Question: So I have been reading through Java's <URL> but all I have been running into is problems. At first I was receiving a whole bunch of array out of index errors, so I added in code that showed me where data from the table model was being put in the Jtable.
So here is the code from my Jpanel that initializes my Jtable
'''
//other GUI stuff above: buttons, labels, etc.
Vector<String> tableColNames = new Vector<String>(1);
Vector<String> tableRowNames = new Vector<String>(1);
Vector<Vector<String>> tableData = new Vector<Vector<String>>(1,1); //<row, col>
for(int i = 0; i <50; i++){
tableData.insertElementAt(new Vector<String>(), i);
for(int b = 0; b<5; b++){
tableData.elementAt(i).insertElementAt("TestData", b);
}
tableRowNames.insertElementAt("TestRowNames", i);
}
for(int a = 0; a<5; a++){
tableColNames.insertElementAt("TestColNames", a);
}
System.out.println(tableData.toString());
table = new JTable(new SemesterTableModel(tableColNames, tableRowNames, tableData));
table.getColumnModel().getColumn(0).setCellRenderer(new JRowHeader());//Makeshift "rowHeader"
table.setRowHeight(30);
table.setAutoResizeMode(JTable.AUTO_RESIZE_ALL_COLUMNS);
table.setBackground(Color.LIGHT_GRAY);
JScrollPane scrollPane = new JScrollPane(table);
//scrollPane.setBackground(Color.BLUE);
springLayout.putConstraint(SpringLayout.WEST, scrollPane, 180, SpringLayout.WEST, this);
springLayout.putConstraint(SpringLayout.NORTH, lblCumGPA, 30, SpringLayout.NORTH, scrollPane);
springLayout.putConstraint(SpringLayout.EAST, comboBoxSemester, -15, SpringLayout.WEST, scrollPane);
springLayout.putConstraint(SpringLayout.EAST, lblCumGPA, -15, SpringLayout.WEST, scrollPane);
springLayout.putConstraint(SpringLayout.EAST, lblSemGPA, -15, SpringLayout.WEST, scrollPane);
springLayout.putConstraint(SpringLayout.SOUTH, btnRemoveSemester, 0, SpringLayout.SOUTH, scrollPane);
springLayout.putConstraint(SpringLayout.EAST, scrollPane, -15, SpringLayout.EAST, this);
springLayout.putConstraint(SpringLayout.NORTH, scrollPane, 15, SpringLayout.NORTH, this);
springLayout.putConstraint(SpringLayout.SOUTH, scrollPane, -15, SpringLayout.SOUTH, this);
add(scrollPane);
table.setFillsViewportHeight(true);
'''
So here you see I initialize my Jtable with my SemesterTableModel and pass my 3 vectors as the parameters for my SemesterTableModel. That then passes in the below:
'''
public class SemesterTableModel extends AbstractTableModel {
private Vector<String> colNames, rowNames;
private Vector<Vector<String>> data;
public SemesterTableModel() {
colNames = new Vector<String>(1);
rowNames = new Vector<String>(1);
data = new Vector<Vector<String>>(1,1);
}
public SemesterTableModel(Vector<String> colNames, Vector<String> rowNames, Vector<Vector<String>> data){
this.colNames = colNames;
this.rowNames = rowNames;
this.data = data;
}
@Override
public int getColumnCount() {
return colNames.size();
}
@Override
public int getRowCount() {
return rowNames.size();
}
@Override
public Object getValueAt(int col, int row) {
if(col == 0)
return rowNames.elementAt(row);
else if(col >=5 || row >=5) //This is the code I added to figure out where my data was going, before I added this else if statement I was getting the array-index out of bounds errors
return "Out of Bounds";
else
return data.elementAt(row).elementAt(col);
}
@Override
public boolean isCellEditable(int row, int col){
if(col == 0 || row < 5){ //5 is an arbitrary number, I really want this to be an arbitrary variable that will be dependent on another class I haven't finished yet.
return false;
}
return true;
}
'''
}
So right now when I run my program my table looks like this.

Naturally I want "TestData" to fall inbetween the "row Headers" and the column Headers, "TestRowNames"to be in the first Column only, and then I also have "TestColNames" that don't even show up (though if I remember correctly I would need change the Column Header via the Jtable itself and not the TableModel).
Obviously I am not understanding something here and I have been banging my head against the keyboard for a while now trying to figure this out. If you guys know what's up or have any suggestions I am all ears.
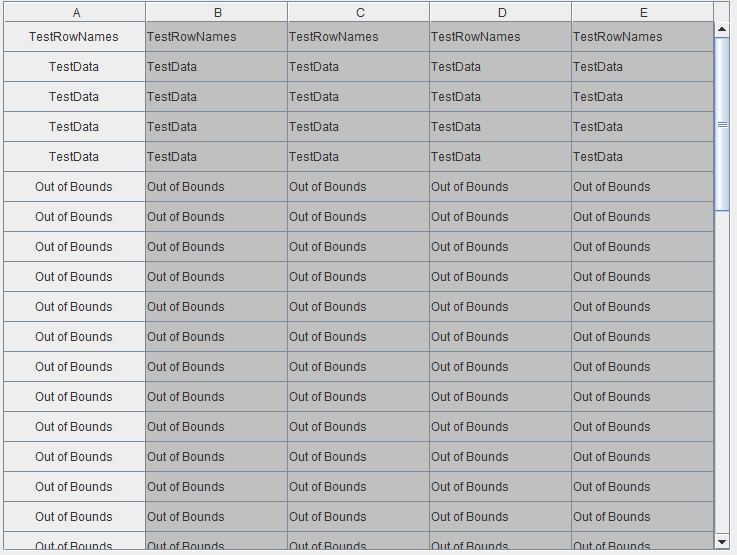
Answer: <URL> should be 'int row, int col' not 'int col, int row'...
'''
public Object getValueAt(int row, int col) {
'''
You'll have to remove the "out of bounds" check to make it work fully...because there are more then 5 rows
Take a closer look at <URL> to see how you might be able to implement your own row header without needing to fake it...